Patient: sex F, age 34
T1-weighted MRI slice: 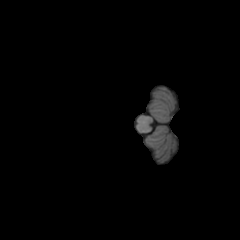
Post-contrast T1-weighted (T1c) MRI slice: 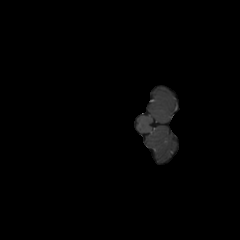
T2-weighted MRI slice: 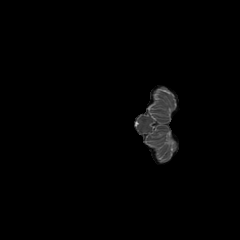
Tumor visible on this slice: no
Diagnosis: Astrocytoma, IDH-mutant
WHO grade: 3